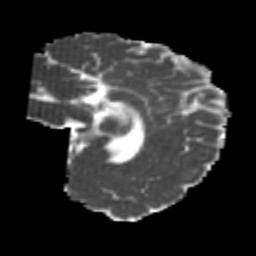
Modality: MD
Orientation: sagittal
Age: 22
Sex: female
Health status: healthy
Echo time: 0.074 s